Aerial crown-view tile of a tropical tree (Barro Colorado Island, Panama), acquired 20250317:
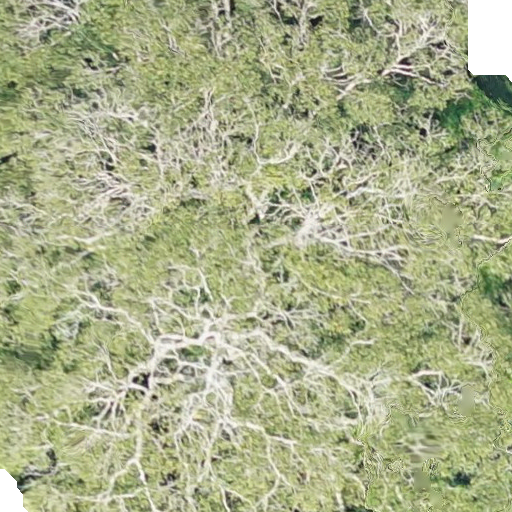
Species: Dipteryx oleifera
GBIF accepted scientific name: Dipteryx oleifera
Crown area: 648.058 m²